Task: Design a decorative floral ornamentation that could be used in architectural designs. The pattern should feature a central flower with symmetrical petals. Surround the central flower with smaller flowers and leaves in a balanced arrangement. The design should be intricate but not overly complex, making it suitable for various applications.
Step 153:
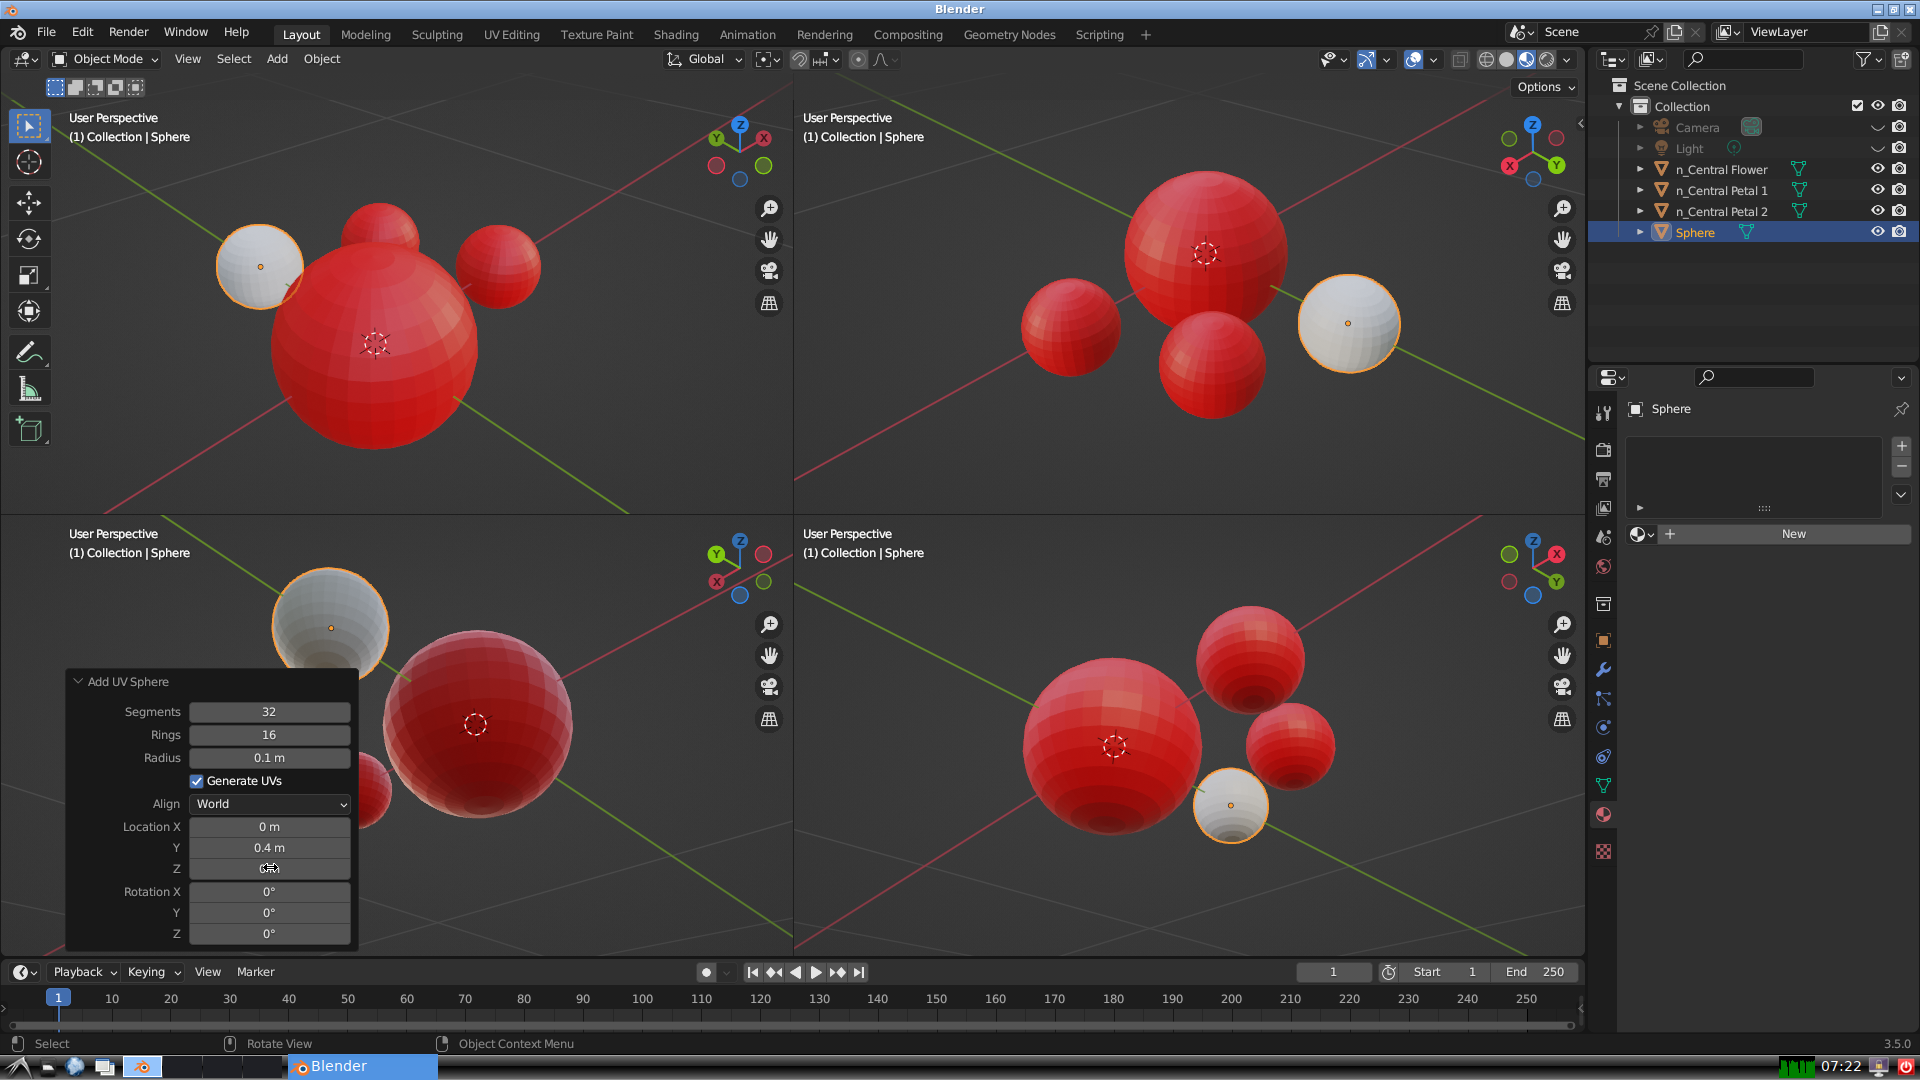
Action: click: no